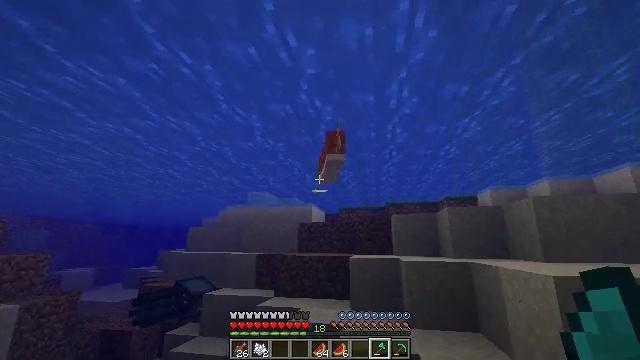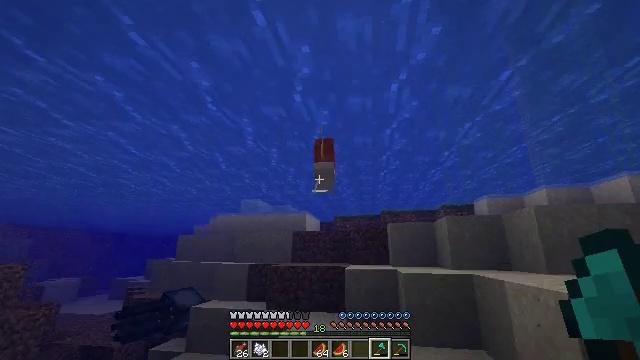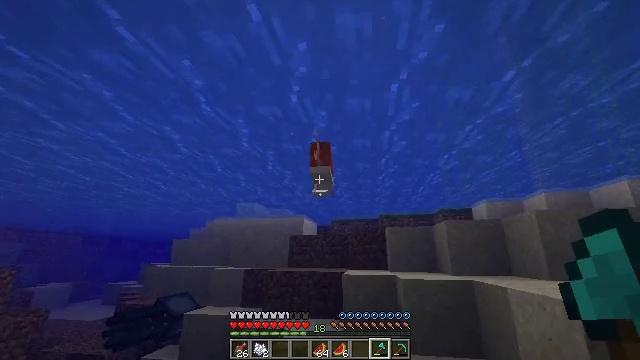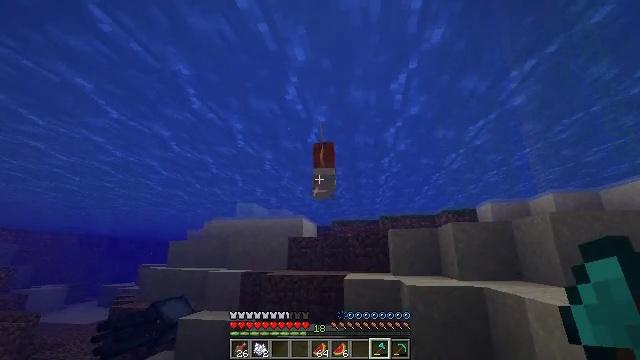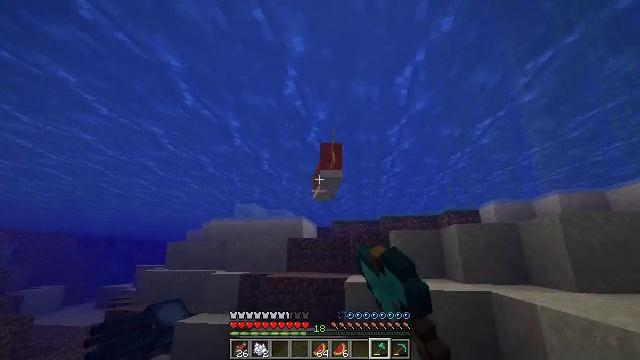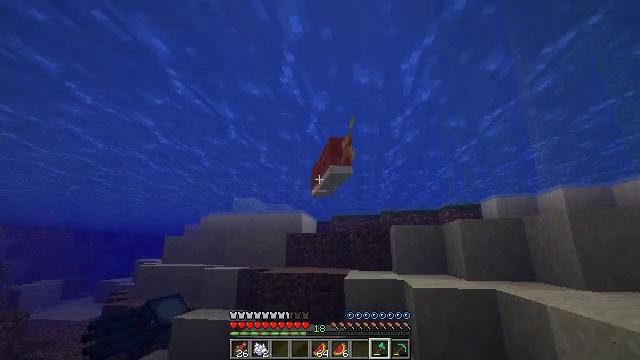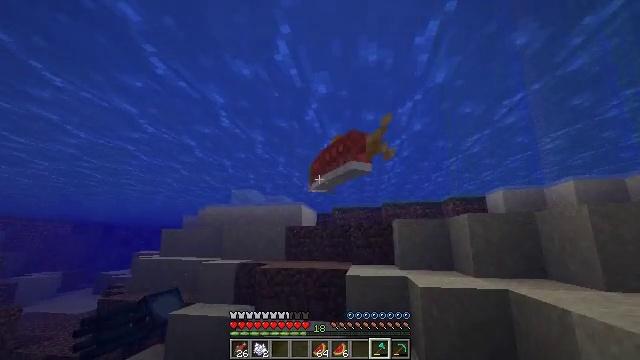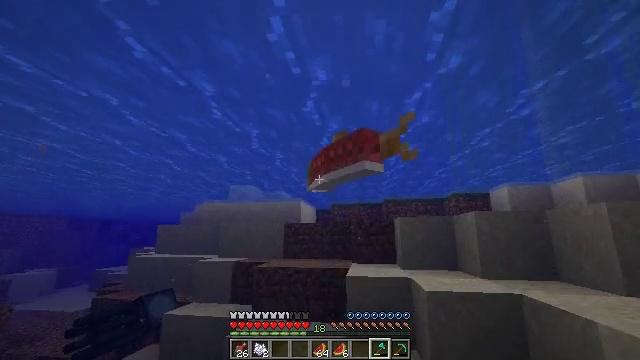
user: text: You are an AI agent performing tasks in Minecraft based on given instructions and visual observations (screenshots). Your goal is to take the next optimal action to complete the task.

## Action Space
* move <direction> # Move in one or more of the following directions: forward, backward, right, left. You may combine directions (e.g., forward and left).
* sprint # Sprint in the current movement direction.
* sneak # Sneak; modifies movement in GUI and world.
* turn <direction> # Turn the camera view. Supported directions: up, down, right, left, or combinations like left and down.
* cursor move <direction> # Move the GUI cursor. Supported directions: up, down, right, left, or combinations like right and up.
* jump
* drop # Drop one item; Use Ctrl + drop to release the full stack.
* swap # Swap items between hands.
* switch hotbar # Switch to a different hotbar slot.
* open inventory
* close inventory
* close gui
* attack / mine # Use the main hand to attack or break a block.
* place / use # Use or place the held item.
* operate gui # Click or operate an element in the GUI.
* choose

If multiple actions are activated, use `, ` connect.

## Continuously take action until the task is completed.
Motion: motion action
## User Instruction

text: Kill aquatic mobs.
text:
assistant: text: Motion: move forward, sprint, turn right and up
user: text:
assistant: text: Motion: move forward, sprint
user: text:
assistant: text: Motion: move forward, attack / mine
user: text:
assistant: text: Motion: move forward, attack / mine
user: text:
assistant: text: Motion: move forward, turn down, attack / mine
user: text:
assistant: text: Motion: move forward, turn down, attack / mine
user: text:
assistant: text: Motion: move forward, turn down, attack / mine
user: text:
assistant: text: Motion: attack / mine